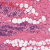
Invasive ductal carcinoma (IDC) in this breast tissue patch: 0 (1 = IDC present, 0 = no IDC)